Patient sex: M
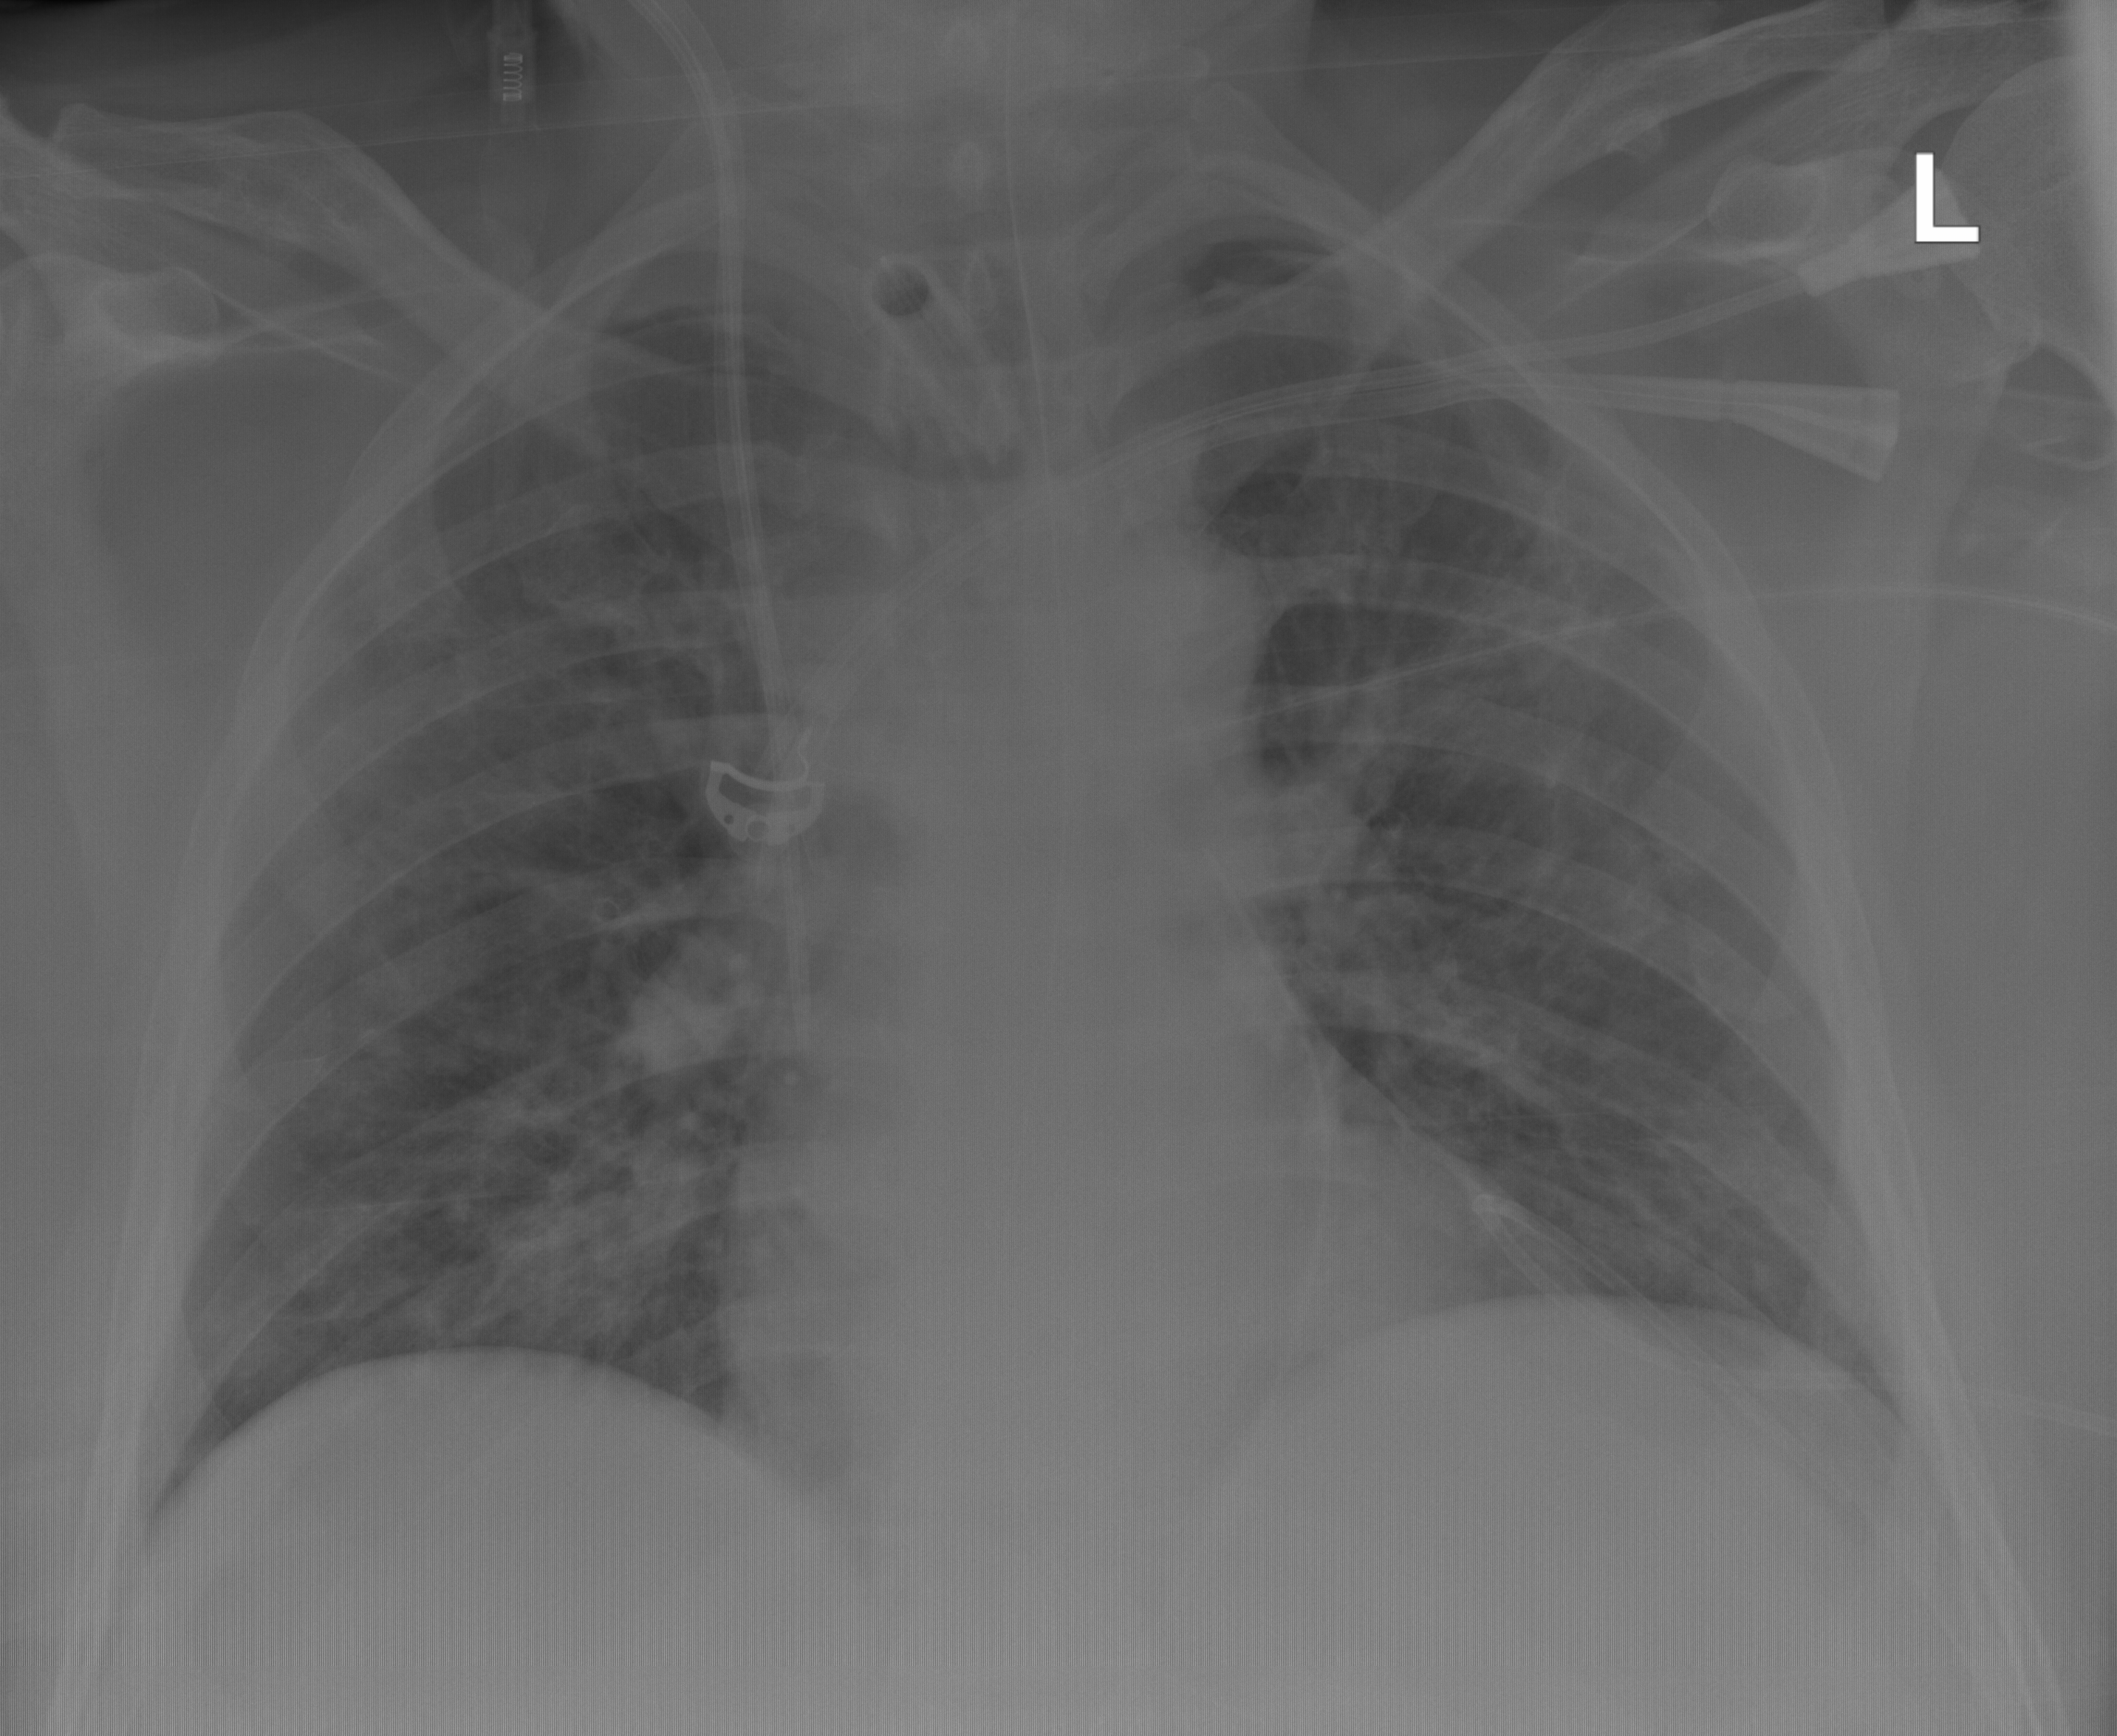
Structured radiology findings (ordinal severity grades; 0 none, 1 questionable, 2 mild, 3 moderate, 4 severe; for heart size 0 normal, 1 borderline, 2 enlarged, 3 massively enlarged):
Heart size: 0
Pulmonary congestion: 0
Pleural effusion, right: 0
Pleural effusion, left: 0
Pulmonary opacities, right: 2
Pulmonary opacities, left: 2
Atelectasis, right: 2
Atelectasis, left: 2